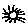
Label: sun